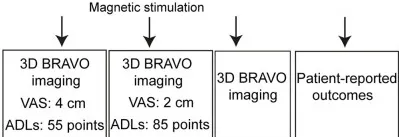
Timeline showing the relevant events in the case.
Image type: chart (chart)